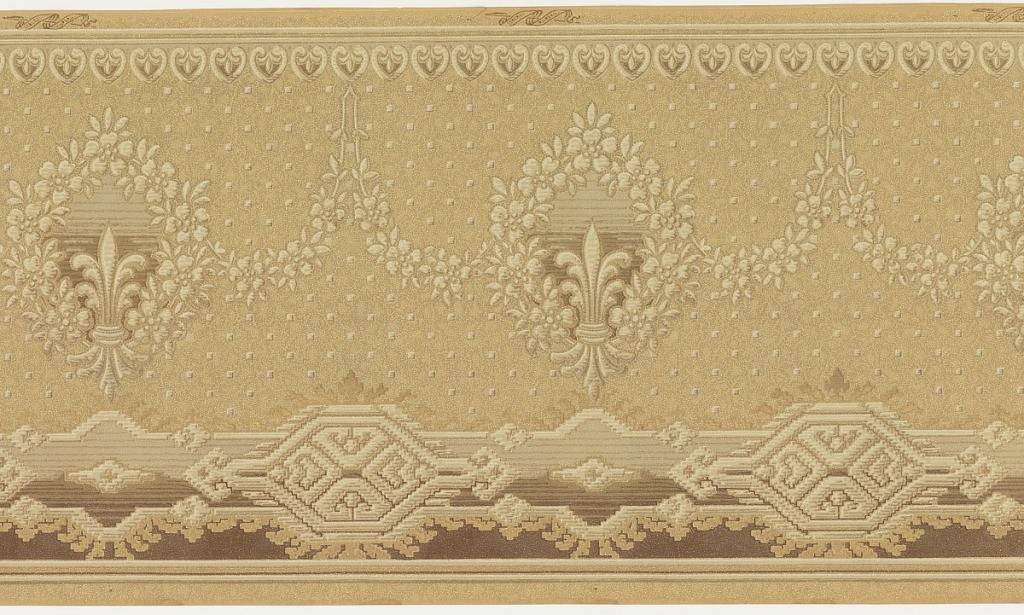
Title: Frieze
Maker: Liberty Paper & Bag Co.
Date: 1905–1915
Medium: Machine-printed paper
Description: Frieze featuring floral wreaths terminating in fleur-de-lis bundles that repeat horizontally across the panel. Wreaths are connected with swagged floral garlands. Top of panel is bordered by row of small, inverse fleur-de-lis in heart shaped borders. Bottom of panel is bordered by large, geometric tribal design. A matrix of square dots fills the space between the top and bottom borders. Designs are rendered to resemble a woven textile, and are printed in shades of brown on a tan background.